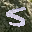
Label: 5